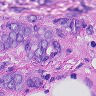
Metastatic tissue present: yes